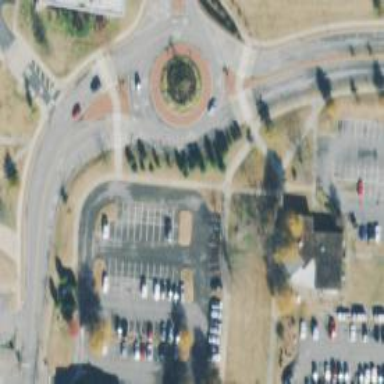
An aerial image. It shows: Residential road with asphalt surface leading to roundabout.